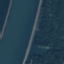
Land use / land cover class: River